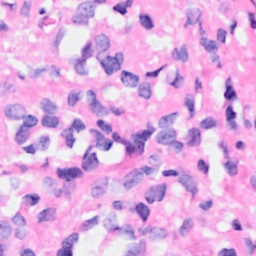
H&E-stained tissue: Breast